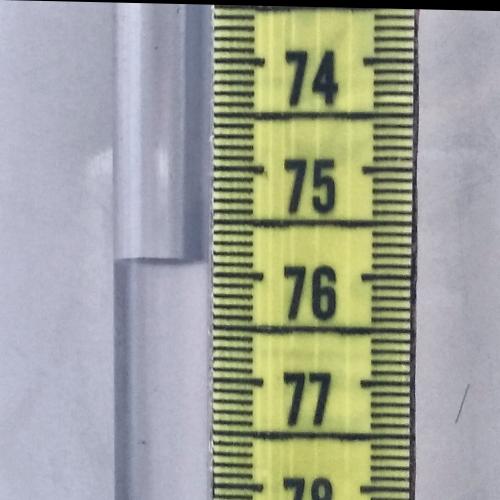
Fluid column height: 75.9 cm